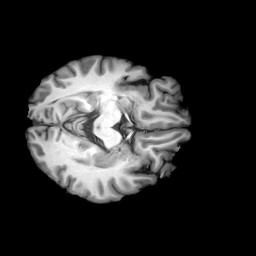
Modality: T1w
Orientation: axial
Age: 42
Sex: male
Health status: ill